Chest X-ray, PA view. Patient: 48 years old, sex M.
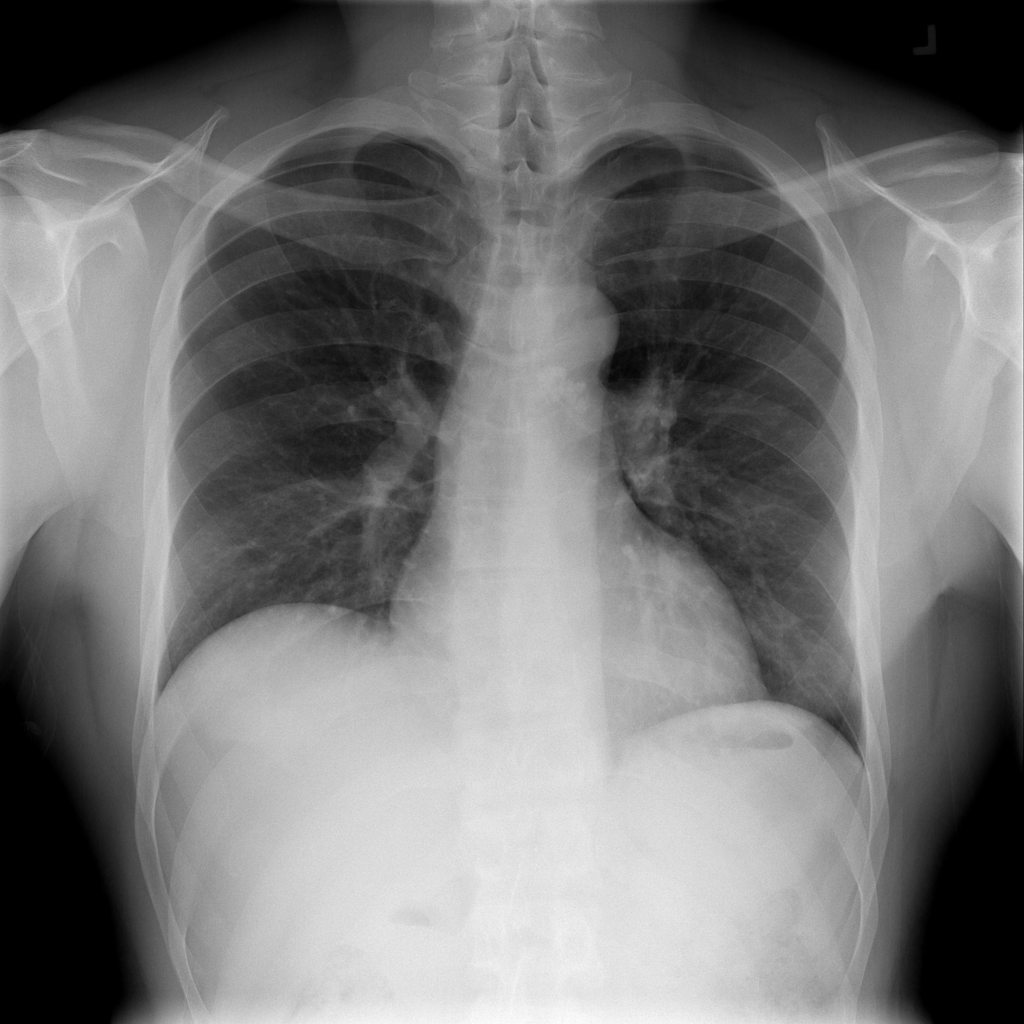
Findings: No Finding